Question: I have a UIViewController called "Yellow" in my storyboard that I'm adding like this:
'''
_detailVC = [self.storyboard instantiateViewControllerWithIdentifier:@"Yellow"];
_detailVC.location=cell.location;
self.incomingView = _detailVC.view;
[self addChildViewController:_detailVC];
[self.view addSubview:self.incomingView];
self.incomingView.alpha = 0;
[_detailVC didMoveToParentViewController:self];
'''
I need this UIViewController to exist within a UINavigationController as I'm using a push segue and it is giving
me the following error:
*** Terminating app due to uncaught exception 'NSGenericException', reason: 'Could not find a navigation controller for segue 'pushDetailVC'. Push segues can only be used when the source controller is managed by an instance of UINavigationController.'
If I go to the view for the "Yellow" view controller, and "embed in Navigation Controller", I still
get the same problem.

How would I embed this UIViewController in a UINavigationController so that the push segue works
correctly?
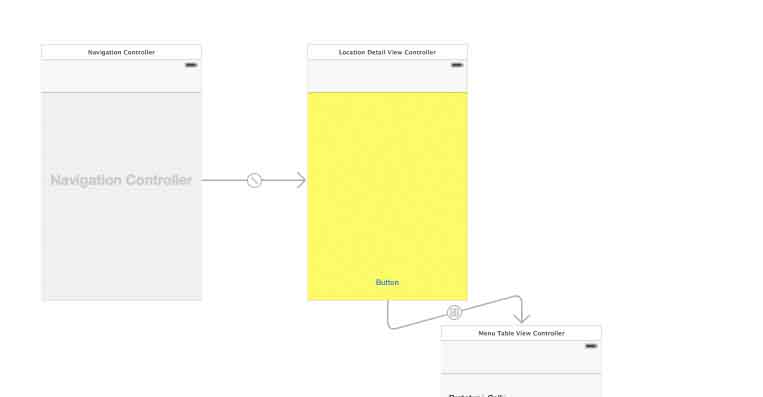
Answer: When you instantiate a view controller from the storyboard, you don't automatically get any controller that it might be embedded in. You're telling the system to give you a DetailVC, and that's what it gives you. If you want the navigation controller, then you need to instantiate it, and it will automatically instantiate its rootViewController (which is Yellow) because its hooked up with a relationship segue.
'''
UINavigationController *nav = [self.storyboard instantiateViewControllerWithIdentifier:@"Nav"];
_detailVC = (DetailVC *)nav.topViewController; // replace DetailVC with whatever your class name is
_detailVC.location=cell.location;
'''